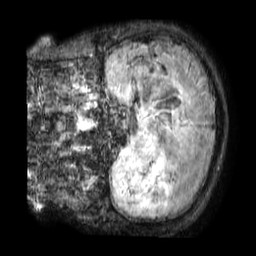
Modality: FLAIR
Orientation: coronal
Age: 67
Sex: male
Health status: ill
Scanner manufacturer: philips
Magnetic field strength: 3 T
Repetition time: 4.8 s
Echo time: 0.34 s